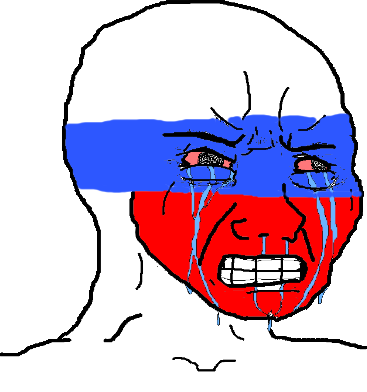
Label: 5_Crying_Wojak